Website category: sports
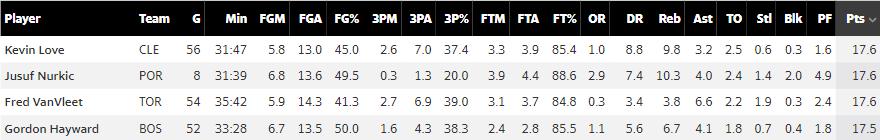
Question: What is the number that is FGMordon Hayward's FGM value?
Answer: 6.7

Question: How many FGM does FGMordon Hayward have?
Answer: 6.7

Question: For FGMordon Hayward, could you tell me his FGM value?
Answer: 6.7

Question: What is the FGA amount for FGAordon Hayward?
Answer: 13.5

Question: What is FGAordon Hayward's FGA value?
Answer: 13.5

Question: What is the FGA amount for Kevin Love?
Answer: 13.0

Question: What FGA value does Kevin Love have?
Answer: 13.0

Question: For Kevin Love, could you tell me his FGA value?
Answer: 13.0

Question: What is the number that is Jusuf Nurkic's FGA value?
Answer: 13.6

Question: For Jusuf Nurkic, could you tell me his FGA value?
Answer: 13.6

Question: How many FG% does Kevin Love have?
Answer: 45.0

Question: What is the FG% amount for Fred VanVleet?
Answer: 41.3

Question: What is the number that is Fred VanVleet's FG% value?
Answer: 41.3

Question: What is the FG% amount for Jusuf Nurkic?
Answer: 49.5

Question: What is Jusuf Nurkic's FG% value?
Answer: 49.5

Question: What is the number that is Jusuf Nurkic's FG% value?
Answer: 49.5

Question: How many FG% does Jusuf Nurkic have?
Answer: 49.5

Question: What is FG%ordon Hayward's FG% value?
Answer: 50.0

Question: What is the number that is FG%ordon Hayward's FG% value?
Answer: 50.0

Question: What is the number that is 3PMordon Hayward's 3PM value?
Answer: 1.6

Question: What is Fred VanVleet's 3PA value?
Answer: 6.9

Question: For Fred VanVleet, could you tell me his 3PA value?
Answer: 6.9

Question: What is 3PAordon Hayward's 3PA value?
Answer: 4.3

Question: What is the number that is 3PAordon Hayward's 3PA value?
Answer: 4.3

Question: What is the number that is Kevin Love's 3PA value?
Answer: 7.0

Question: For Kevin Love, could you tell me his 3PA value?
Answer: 7.0

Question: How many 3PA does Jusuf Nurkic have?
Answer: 1.3

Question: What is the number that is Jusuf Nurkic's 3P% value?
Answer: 20.0

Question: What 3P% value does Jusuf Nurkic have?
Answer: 20.0

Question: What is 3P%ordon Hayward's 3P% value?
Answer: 38.3

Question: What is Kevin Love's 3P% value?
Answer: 37.4

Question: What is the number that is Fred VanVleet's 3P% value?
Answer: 39.0

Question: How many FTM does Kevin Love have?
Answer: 3.3

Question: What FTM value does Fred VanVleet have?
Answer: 3.1

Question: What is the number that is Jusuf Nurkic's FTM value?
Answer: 3.9

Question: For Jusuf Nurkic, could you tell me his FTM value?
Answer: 3.9

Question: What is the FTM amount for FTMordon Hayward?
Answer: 2.4

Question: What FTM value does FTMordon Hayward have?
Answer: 2.4

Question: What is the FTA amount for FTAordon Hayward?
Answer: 2.8

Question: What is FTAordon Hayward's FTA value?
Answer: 2.8

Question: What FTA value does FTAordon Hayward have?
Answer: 2.8

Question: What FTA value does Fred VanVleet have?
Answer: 3.7

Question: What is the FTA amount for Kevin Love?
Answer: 3.9

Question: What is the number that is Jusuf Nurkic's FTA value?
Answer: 4.4

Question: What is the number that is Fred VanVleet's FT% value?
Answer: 84.8

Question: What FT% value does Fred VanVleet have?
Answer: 84.8

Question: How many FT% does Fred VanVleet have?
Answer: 84.8

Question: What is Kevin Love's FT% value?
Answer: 85.4

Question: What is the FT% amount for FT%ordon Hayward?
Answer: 85.5

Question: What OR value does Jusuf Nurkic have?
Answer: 2.9

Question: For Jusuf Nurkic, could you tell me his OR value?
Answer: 2.9

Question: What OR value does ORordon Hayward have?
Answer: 1.1

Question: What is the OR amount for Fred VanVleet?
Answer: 0.3

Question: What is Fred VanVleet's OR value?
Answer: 0.3

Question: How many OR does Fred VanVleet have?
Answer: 0.3

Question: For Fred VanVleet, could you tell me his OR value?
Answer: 0.3

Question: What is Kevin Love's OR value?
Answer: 1.0

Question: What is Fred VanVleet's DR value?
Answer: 3.4

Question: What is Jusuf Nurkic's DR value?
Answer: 7.4

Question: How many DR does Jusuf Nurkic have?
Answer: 7.4

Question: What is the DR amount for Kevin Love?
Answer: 8.8

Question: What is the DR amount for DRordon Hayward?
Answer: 5.6

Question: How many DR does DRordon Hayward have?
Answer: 5.6

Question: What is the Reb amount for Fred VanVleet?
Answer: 3.8